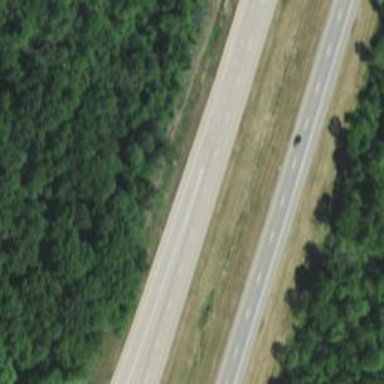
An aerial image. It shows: Dual carriageway expressway with trunk highway designation.